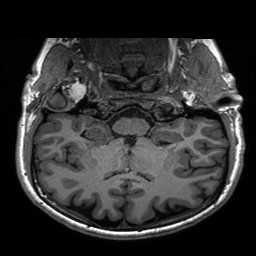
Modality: T1w
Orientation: sagittal
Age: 25
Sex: female
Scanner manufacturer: siemens
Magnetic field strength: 3 T
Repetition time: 2.3 s
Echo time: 0.00197 s